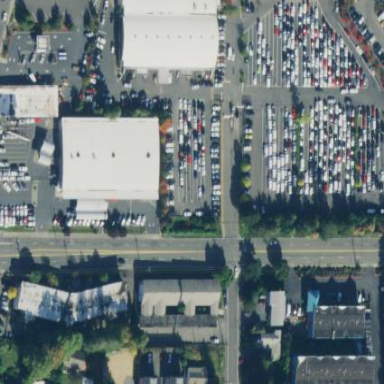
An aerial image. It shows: Retail area with car shop.